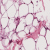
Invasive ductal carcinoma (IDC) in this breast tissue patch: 0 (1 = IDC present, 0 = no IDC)